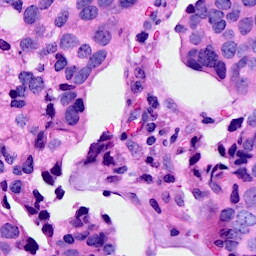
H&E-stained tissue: Breast